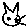
Label: cat